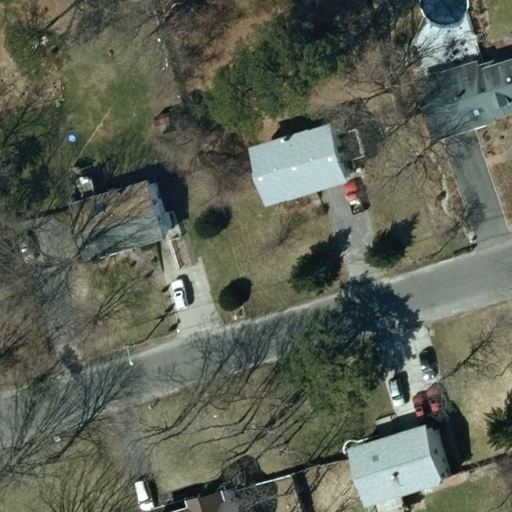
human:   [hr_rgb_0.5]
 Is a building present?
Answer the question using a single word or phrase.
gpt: yes

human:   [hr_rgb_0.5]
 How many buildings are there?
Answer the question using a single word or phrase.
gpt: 5

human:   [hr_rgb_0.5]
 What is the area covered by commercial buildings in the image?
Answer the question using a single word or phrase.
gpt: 0m2

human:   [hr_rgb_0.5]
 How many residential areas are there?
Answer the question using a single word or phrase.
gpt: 1

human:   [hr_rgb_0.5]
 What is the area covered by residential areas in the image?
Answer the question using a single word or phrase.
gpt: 10619m2

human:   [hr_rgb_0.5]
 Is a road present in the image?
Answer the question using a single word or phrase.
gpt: yes

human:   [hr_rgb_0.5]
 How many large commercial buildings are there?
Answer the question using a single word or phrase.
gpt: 0

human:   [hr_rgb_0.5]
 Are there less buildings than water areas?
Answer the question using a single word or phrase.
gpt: no

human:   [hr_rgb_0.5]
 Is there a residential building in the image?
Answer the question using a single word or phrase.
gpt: yes

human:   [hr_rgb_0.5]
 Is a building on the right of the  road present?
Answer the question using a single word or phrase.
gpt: yes

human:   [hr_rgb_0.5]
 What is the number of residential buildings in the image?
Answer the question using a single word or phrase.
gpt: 5

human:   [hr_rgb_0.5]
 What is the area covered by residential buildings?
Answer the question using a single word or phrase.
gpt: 932m2

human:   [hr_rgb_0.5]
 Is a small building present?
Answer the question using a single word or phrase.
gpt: yes

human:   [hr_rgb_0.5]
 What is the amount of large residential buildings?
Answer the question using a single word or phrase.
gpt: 0

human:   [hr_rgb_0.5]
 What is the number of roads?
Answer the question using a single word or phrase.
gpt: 1

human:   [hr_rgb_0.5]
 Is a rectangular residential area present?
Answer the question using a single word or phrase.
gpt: yes

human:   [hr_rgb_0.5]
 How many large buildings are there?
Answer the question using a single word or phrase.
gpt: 0

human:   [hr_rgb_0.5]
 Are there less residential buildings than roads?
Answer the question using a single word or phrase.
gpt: no

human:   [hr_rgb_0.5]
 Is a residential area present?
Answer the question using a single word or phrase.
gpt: yes

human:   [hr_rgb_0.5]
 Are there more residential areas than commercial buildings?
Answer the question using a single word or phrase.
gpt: yes

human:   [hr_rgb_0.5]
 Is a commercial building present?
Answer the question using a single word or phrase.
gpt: no

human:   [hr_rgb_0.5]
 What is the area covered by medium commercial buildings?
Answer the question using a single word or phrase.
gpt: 0m2

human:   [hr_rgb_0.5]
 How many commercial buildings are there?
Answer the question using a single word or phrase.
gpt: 0

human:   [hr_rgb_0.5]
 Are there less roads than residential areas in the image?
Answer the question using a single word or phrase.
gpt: no

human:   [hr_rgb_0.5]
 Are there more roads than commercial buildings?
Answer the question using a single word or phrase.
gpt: yes

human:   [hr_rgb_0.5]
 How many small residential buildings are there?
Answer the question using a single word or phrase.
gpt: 1

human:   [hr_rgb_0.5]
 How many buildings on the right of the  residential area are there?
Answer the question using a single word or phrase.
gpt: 5

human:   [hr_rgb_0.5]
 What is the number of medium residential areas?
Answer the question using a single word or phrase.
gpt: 0

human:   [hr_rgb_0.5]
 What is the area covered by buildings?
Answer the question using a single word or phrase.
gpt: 932m2

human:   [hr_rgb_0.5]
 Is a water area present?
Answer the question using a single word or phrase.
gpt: no

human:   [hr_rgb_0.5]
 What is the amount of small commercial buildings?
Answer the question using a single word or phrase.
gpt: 0

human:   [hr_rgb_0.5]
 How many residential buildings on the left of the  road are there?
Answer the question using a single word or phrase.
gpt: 1

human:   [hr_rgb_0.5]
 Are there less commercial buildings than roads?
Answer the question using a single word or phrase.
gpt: yes

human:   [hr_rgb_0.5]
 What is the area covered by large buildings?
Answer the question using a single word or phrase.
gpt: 0m2

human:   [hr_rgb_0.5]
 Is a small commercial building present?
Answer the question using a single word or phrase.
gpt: no

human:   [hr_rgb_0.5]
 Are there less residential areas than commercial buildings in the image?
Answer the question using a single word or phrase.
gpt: no

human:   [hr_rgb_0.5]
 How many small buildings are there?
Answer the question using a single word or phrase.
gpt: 1

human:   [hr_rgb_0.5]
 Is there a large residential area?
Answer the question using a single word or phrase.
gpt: yes

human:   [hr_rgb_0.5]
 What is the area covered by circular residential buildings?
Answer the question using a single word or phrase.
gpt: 0m2

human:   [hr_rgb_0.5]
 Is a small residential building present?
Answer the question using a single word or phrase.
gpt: yes

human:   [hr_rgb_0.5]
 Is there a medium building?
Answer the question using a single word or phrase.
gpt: yes

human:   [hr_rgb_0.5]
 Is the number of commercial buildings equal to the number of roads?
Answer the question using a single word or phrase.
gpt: no

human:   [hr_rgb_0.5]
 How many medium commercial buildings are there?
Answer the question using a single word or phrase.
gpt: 0

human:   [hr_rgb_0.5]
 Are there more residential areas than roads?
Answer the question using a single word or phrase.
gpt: no

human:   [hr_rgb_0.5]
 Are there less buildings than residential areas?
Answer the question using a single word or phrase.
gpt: no

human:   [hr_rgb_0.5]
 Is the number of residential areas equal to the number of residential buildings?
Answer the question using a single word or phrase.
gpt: no

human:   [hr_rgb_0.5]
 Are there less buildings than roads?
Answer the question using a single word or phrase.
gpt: no

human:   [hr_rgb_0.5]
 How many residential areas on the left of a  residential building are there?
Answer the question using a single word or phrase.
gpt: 1

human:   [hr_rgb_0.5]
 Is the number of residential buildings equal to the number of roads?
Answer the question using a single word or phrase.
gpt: no

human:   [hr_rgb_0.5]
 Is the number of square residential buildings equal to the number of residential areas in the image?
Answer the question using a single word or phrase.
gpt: no

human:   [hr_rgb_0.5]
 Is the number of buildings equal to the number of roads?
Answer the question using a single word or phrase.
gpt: no

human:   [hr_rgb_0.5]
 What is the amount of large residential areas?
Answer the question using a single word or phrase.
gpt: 1

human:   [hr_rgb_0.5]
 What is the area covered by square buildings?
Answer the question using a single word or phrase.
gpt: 0m2

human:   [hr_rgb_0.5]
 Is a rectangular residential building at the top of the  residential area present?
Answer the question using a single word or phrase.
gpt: no

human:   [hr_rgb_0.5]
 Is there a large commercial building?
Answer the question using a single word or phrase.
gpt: no

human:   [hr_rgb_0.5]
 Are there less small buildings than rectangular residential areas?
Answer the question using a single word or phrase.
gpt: no

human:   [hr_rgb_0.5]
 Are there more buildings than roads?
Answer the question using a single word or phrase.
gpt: yes

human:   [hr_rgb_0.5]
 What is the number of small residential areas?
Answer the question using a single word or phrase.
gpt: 0

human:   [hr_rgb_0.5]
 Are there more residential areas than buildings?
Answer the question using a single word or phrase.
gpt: no

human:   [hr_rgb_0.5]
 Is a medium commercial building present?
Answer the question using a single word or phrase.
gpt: no

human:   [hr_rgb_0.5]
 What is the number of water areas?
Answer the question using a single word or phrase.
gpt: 0

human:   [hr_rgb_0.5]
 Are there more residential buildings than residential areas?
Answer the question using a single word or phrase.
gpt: yes

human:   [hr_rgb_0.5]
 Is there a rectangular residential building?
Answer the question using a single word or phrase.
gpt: yes

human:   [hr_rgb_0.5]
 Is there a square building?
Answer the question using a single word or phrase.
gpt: no